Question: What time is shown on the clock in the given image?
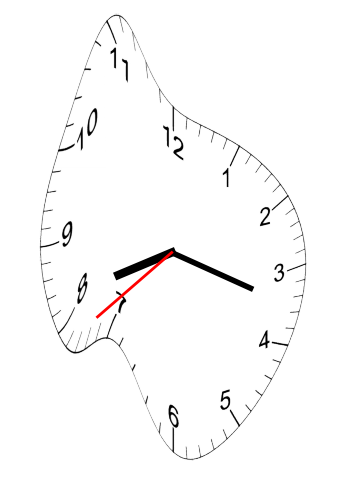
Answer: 08:17:38